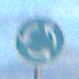
Verkehrszeichen: Kreisverkehr
Umgebung: Outdoor, Nature
Tageszeit: SunriseSunset
Wetter: PartlyCloudy
Licht: Natural
Jahreszeit: NotSpecified
Kontrast: MediumContrast